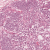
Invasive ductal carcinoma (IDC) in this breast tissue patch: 0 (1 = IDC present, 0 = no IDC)